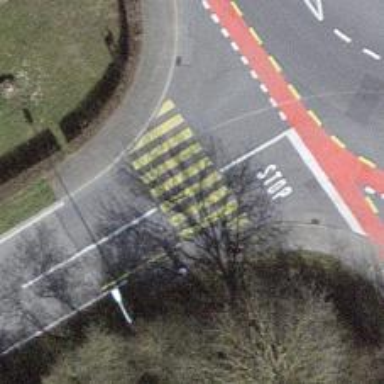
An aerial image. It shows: Marked road crossing.